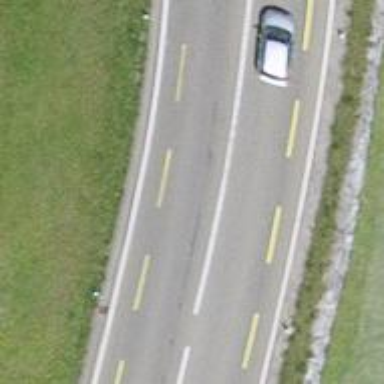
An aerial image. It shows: Secondary road with asphalt surface and designated cycle lane.